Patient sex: M
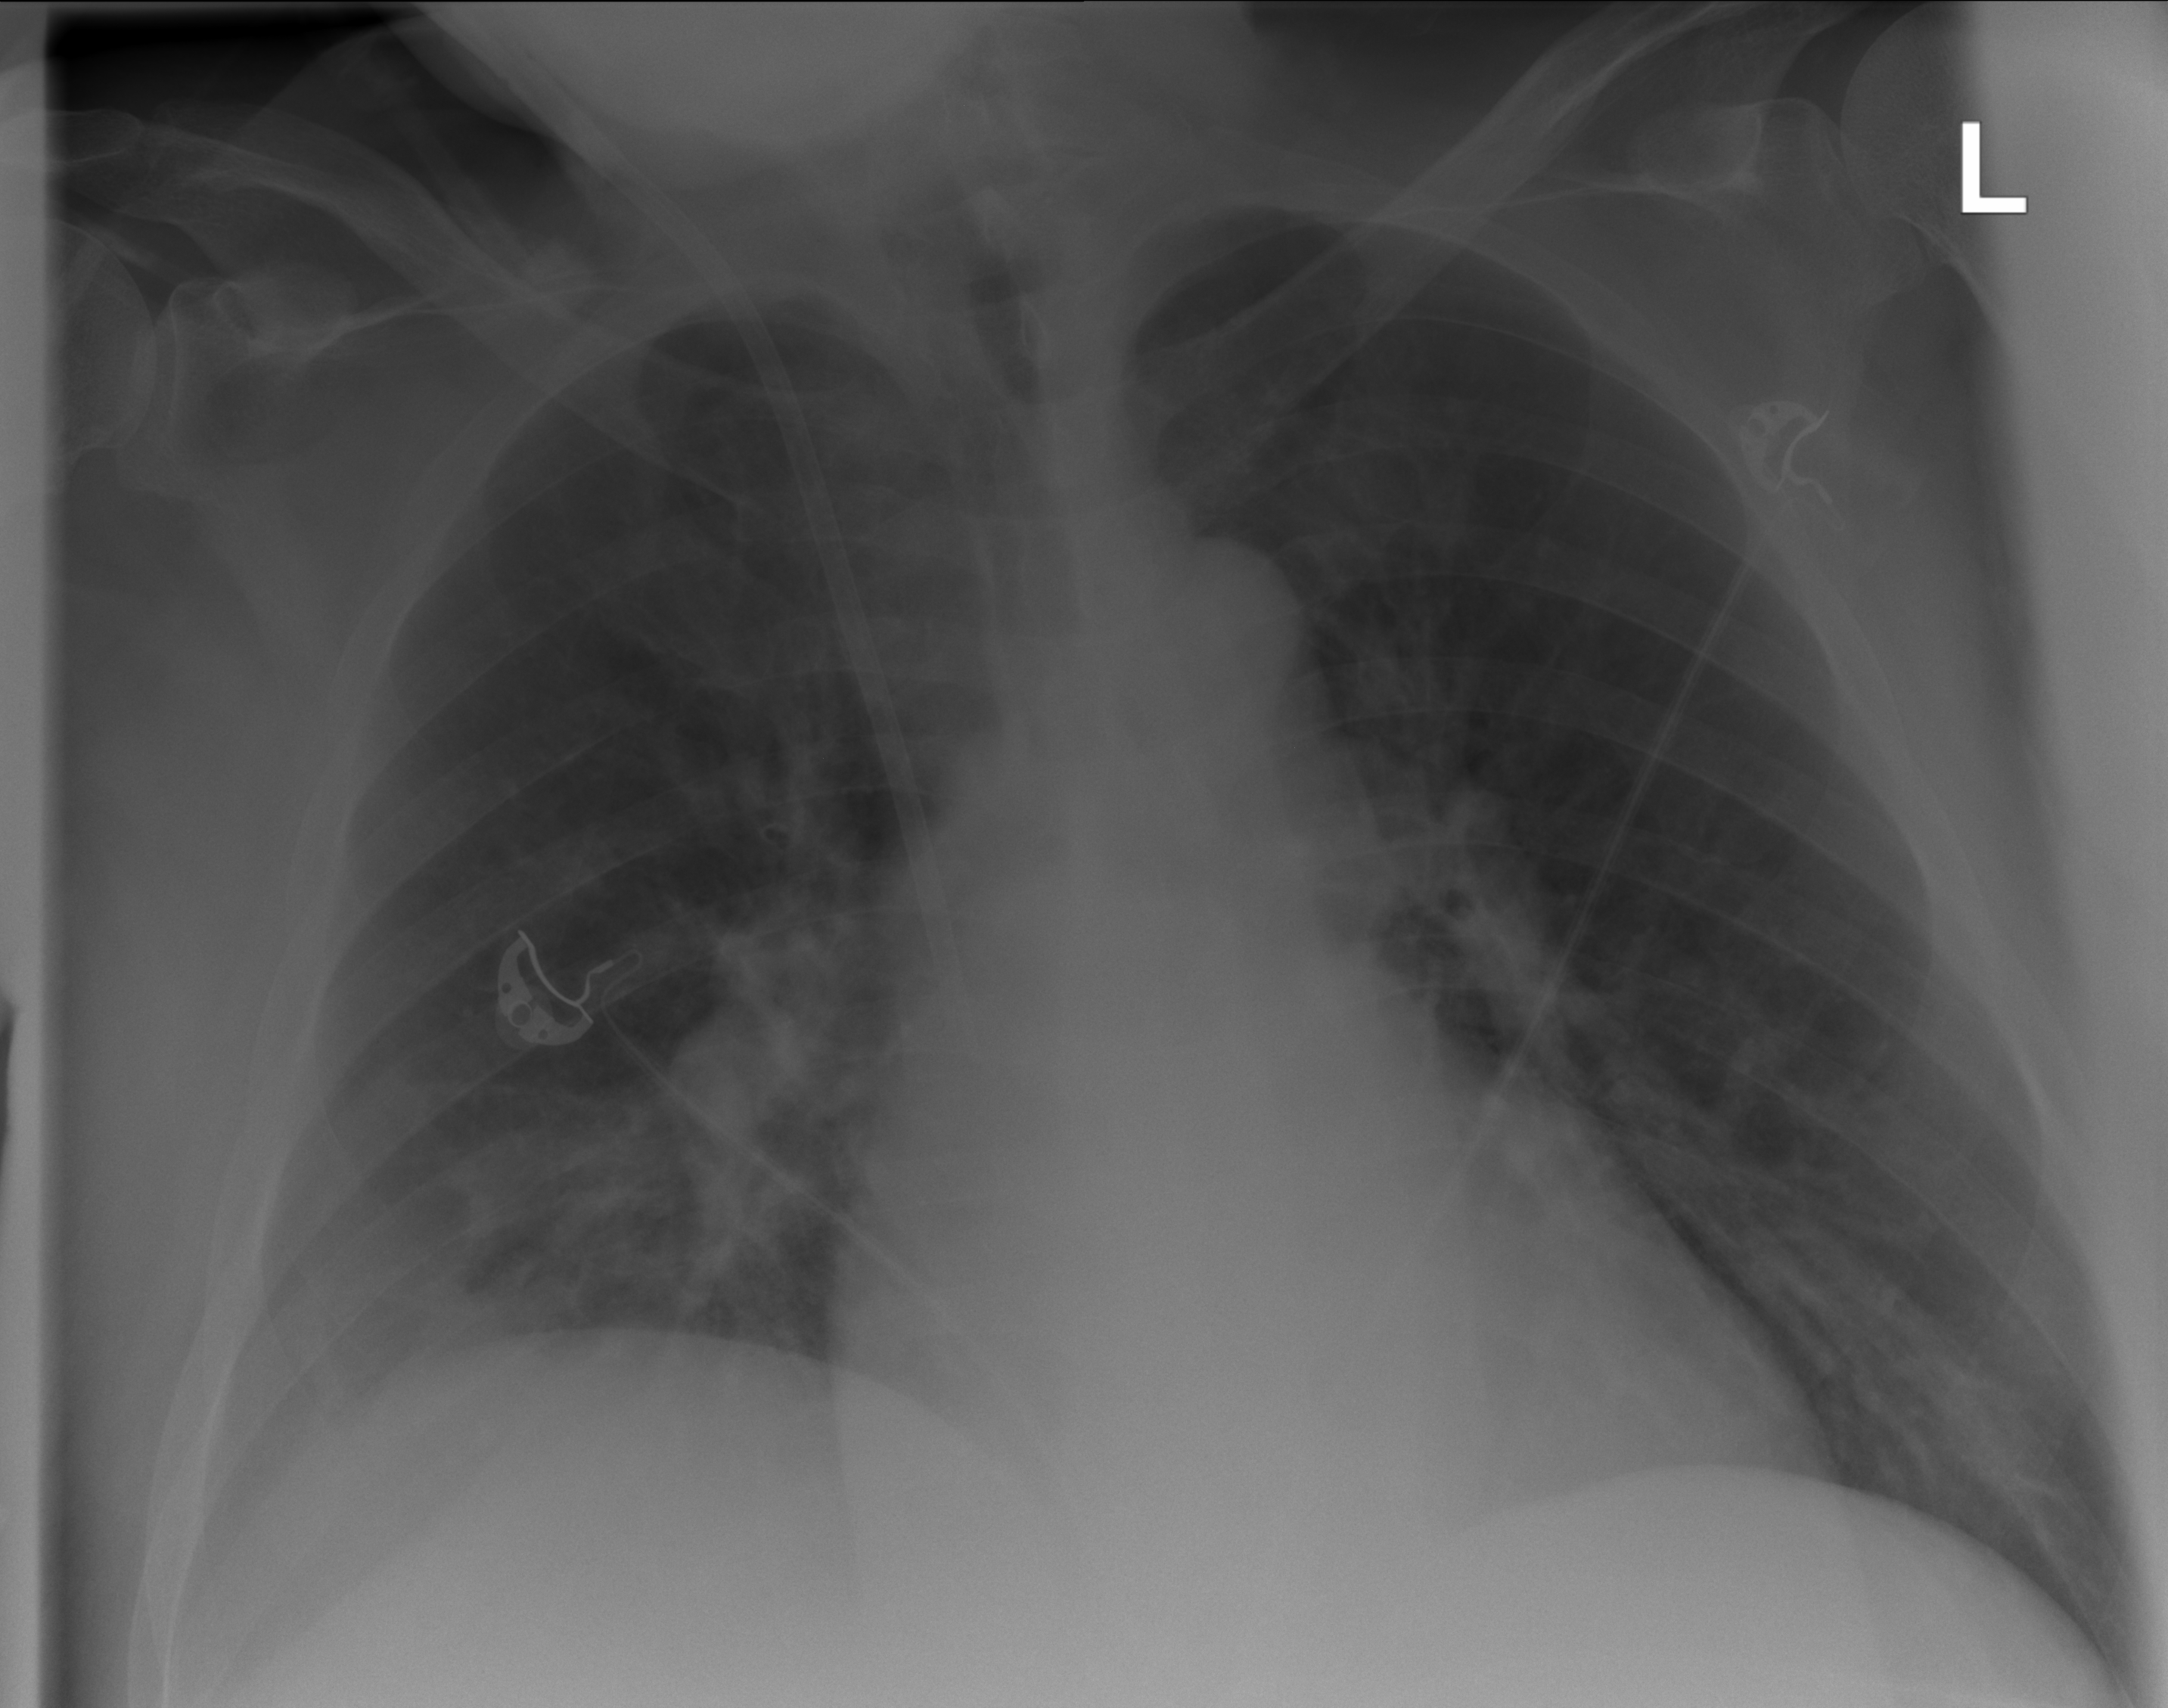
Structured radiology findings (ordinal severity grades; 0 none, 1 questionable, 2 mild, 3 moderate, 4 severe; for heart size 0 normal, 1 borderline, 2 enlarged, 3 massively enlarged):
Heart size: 2
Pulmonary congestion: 1
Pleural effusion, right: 2
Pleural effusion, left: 0
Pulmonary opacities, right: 2
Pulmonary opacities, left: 1
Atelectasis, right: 2
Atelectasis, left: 2